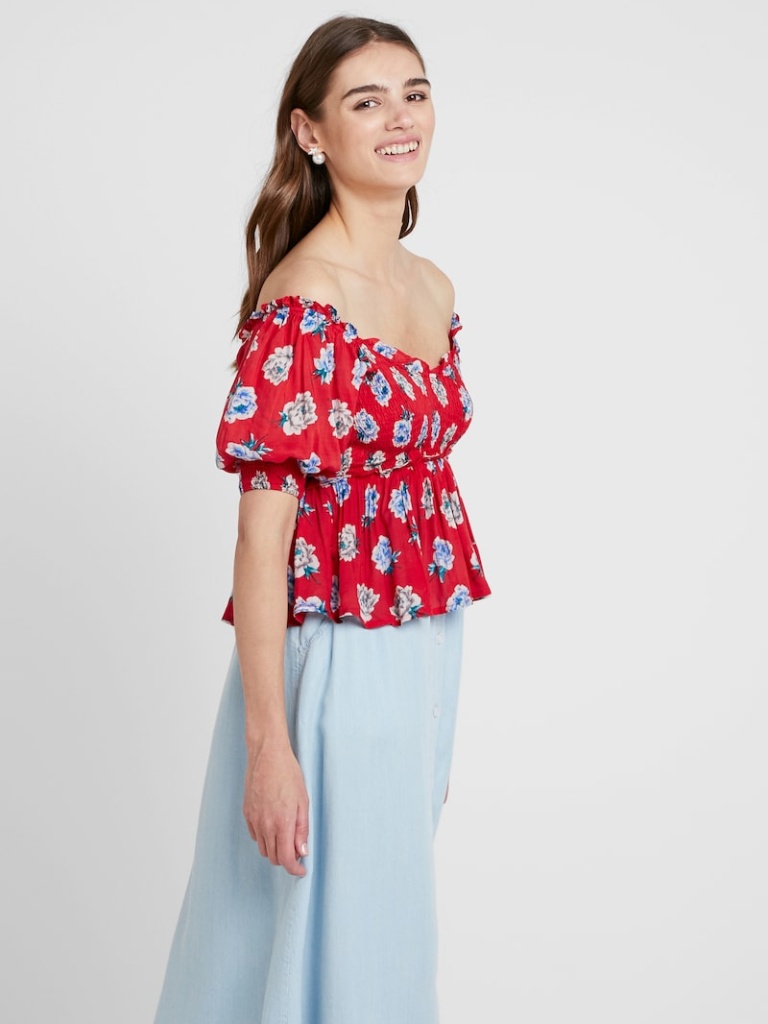
cotton relaxed short sleeve waist length Untucked off-shoulder blouse